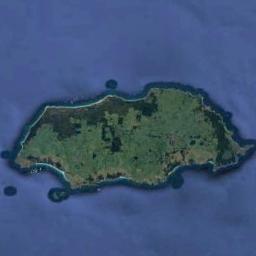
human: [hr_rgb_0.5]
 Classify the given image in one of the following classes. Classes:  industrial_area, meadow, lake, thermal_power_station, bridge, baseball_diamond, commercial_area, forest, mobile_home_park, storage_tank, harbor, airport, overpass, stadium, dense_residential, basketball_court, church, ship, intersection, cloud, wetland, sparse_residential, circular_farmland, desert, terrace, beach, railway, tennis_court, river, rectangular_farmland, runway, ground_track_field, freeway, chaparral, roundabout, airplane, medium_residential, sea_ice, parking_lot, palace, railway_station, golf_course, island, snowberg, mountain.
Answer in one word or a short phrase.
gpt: island